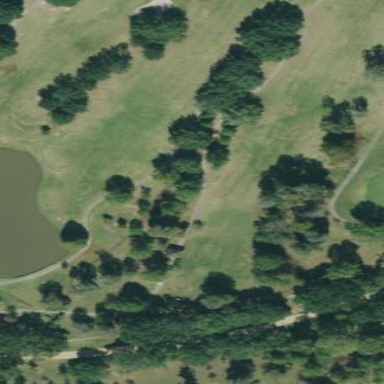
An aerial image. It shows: Grassy area designated as golf fairway.